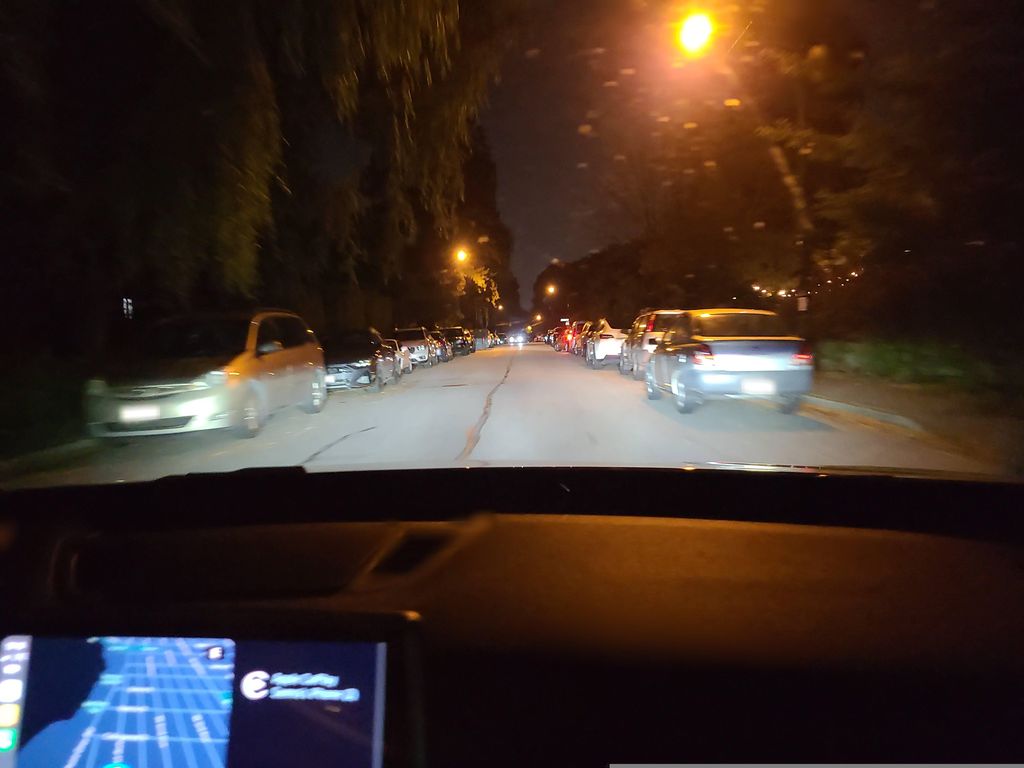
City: vancouver